Field crop: maize
Growth stage: 1
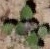
Species: chenopodium